Aerial crown-view tile of a tropical tree (Barro Colorado Island, Panama), acquired 20250715:
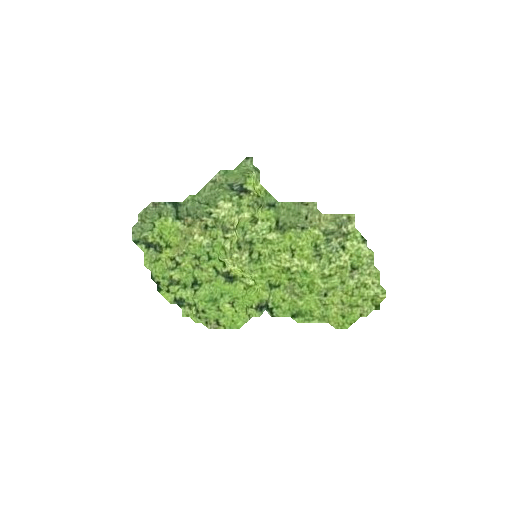
Species: Prioria copaifera
GBIF accepted scientific name: Prioria copaifera
Crown area: 40.874 m²